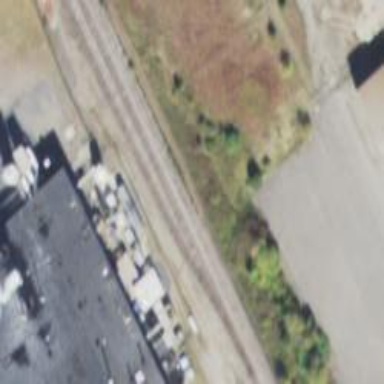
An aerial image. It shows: Railway siding with rails.